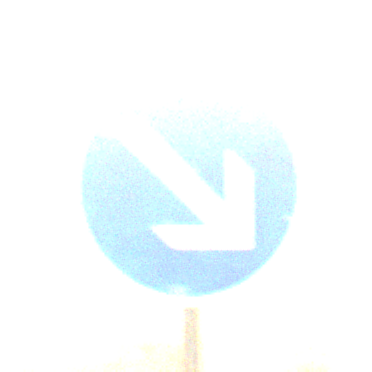
Verkehrszeichen: VorgeschriebeneVorbeifahrtRechts
Umgebung: Outdoor, Nature
Tageszeit: SunriseSunset
Wetter: PartlyCloudy
Licht: Natural
Jahreszeit: NotSpecified
Kontrast: HighContrast